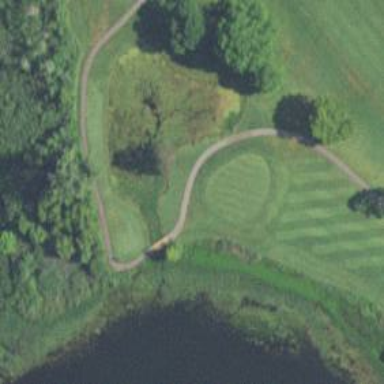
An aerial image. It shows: Golf hole.